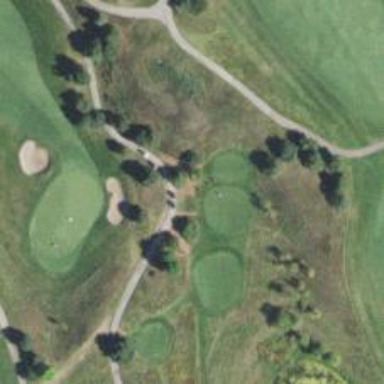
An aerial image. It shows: Footway that serves as golf path.